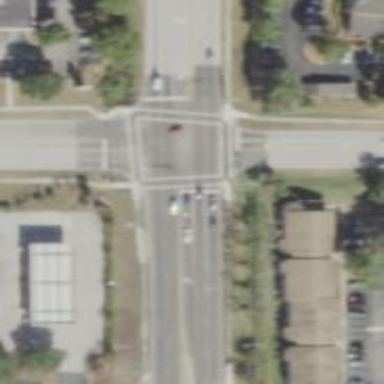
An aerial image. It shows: Uncontrolled road crossing.